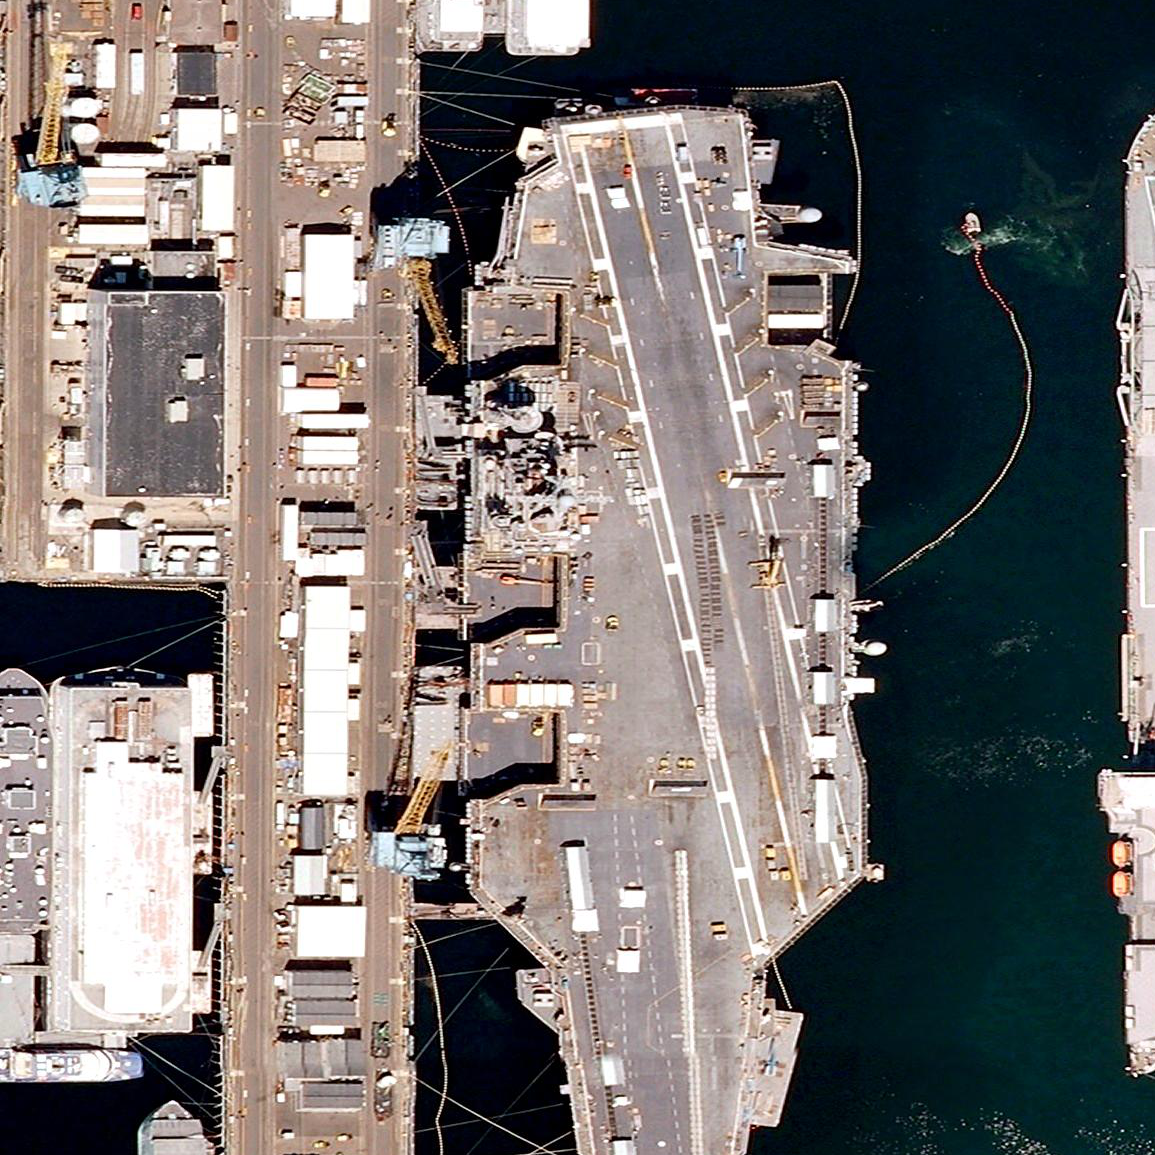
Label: Nimitz-class_aircraft_carrier